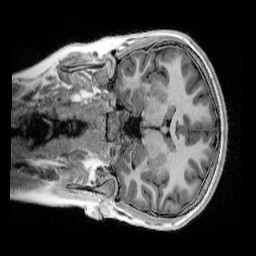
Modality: UNIT1_denoised
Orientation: coronal
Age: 12
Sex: female
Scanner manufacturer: siemens
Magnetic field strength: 3 T
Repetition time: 4 s
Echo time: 0.00303 s